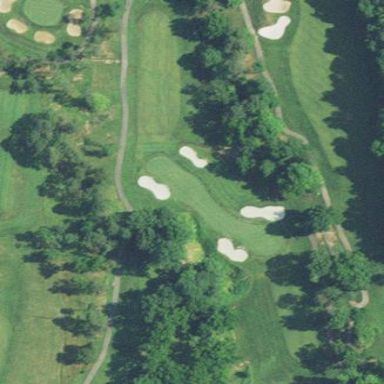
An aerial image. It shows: Picturesque green golfing area with grass land use.